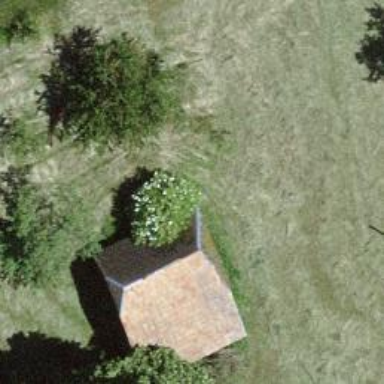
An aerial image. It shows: Rural barn.